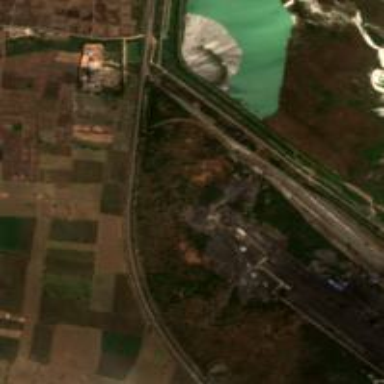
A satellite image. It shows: Coal pile created manually.